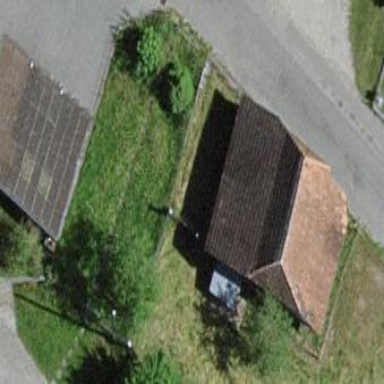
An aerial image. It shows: Barn.